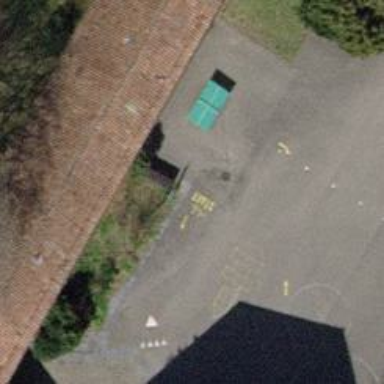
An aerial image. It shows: Bike trail playground designed for cycling activities.